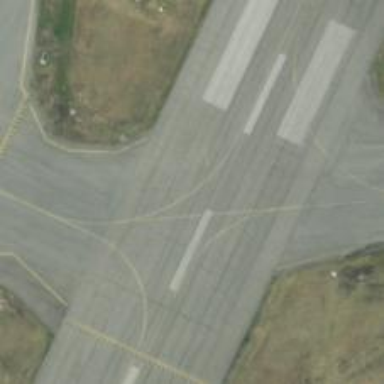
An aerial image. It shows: View of taxiway at the airport.